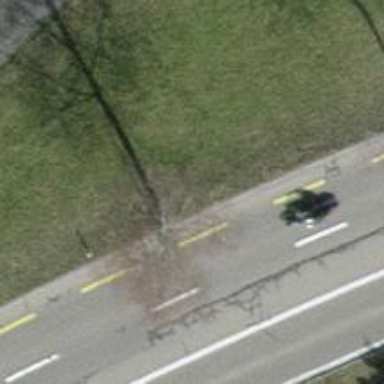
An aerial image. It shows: Avenue of deciduous broadleaved trees.